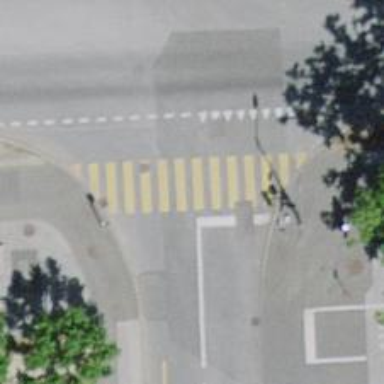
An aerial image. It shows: Crossing with traffic signals.